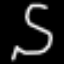
Label: squiggle